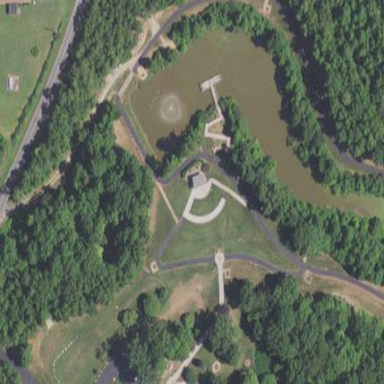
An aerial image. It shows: Lovely park for leisure and relaxation.